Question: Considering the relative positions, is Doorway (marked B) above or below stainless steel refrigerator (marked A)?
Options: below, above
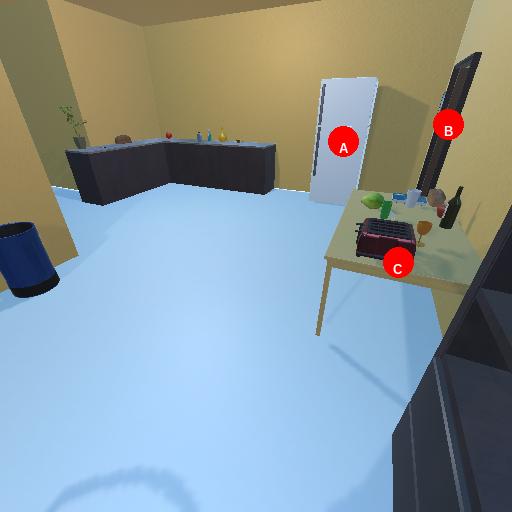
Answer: below